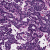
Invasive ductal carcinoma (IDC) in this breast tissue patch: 1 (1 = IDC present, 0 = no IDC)